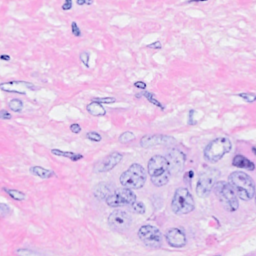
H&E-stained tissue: Breast